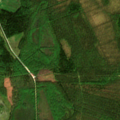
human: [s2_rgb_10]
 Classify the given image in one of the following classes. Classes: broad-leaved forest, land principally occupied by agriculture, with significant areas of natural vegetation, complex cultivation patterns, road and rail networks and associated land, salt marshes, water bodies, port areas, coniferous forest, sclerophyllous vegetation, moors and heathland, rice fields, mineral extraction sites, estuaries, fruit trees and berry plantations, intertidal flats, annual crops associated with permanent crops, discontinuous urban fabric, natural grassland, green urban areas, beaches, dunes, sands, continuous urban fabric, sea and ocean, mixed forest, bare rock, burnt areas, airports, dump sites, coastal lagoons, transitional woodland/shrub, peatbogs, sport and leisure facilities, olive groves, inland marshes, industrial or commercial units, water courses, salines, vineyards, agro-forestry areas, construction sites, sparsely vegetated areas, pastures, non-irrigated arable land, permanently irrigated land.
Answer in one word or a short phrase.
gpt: coniferous forest, mixed forest